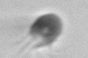
Label: Balanion